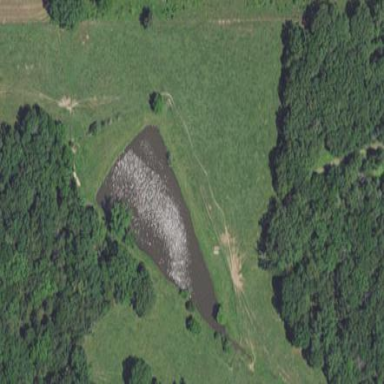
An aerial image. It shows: Pond with natural water.